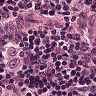
Metastatic tissue present: yes